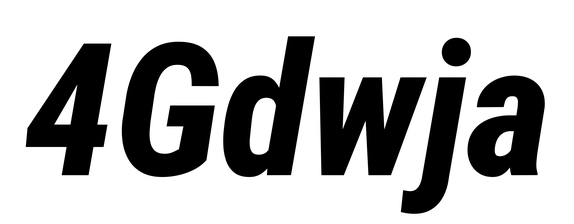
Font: Roboto-Italic_Condensed_ExtraBold_Italic